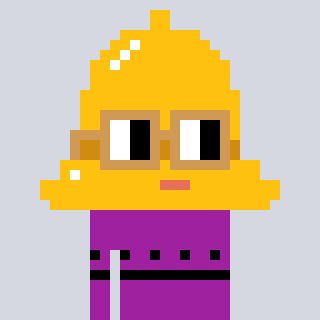
a pixel art character with square brown glasses, a bell-shaped head and a magenta-colored body on a cool background